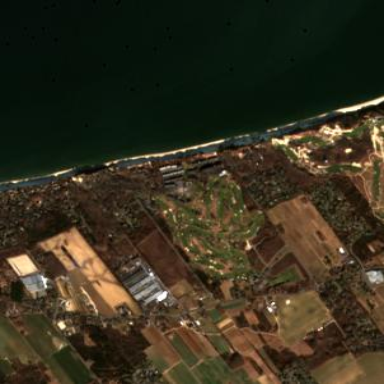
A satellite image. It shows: Golf course.